Question: I am trying to email documents to a list , and i want a workflow to be triggered on these documents when this email is sent to the list.
The workflow should do:-
1. Create a folder with the name of the document.
2. Move the document to the folder that was just created.
3. After 12 hours, the folder and its documents should be moved to another list.
This Image shows my attempt to do the steps mentioned above:-

can you tell me about the best technique to do this? thanks in advance...!
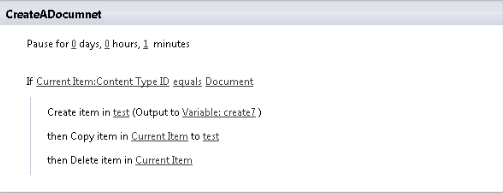
Answer: I am assuming you are using the word list loosely, since you mention documents and folders.
SharePoint has a default security setting that does not allow for workflows to be triggered by emails. This setting can be changed, I have attached an article <URL>.